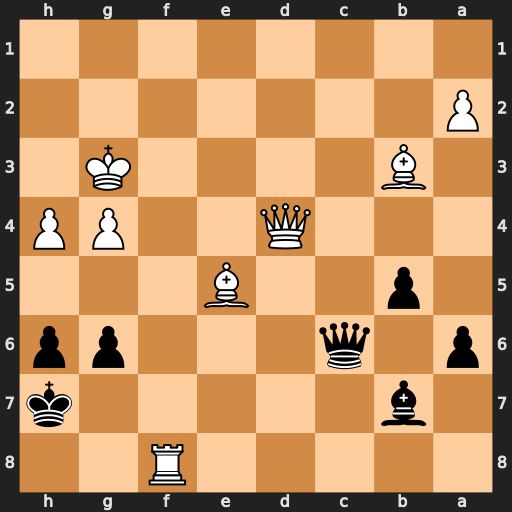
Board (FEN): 5R2/1b5k/p1q3pp/1p2B3/3Q2PP/1B4K1/P7/8
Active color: b
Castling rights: -
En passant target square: -
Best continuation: Qg2+ Kf4 Qf3#